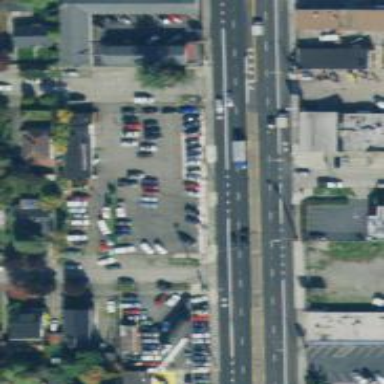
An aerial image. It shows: Primary highway with separate asphalt sidewalks.